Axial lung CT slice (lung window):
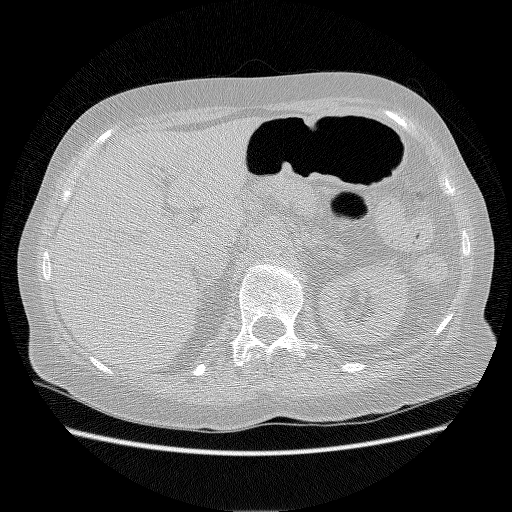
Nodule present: no